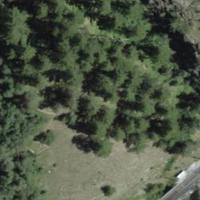
EUNIS habitat code: 43
Species observed at this site:
Vincetoxicum hirundinaria
Lilium bulbiferum